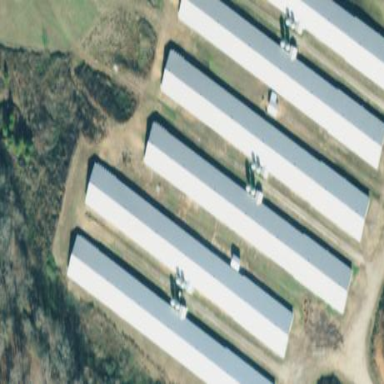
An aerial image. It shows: Poultry house.